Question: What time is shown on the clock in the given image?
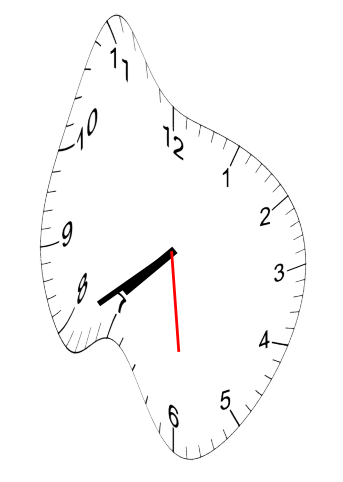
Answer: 07:39:29